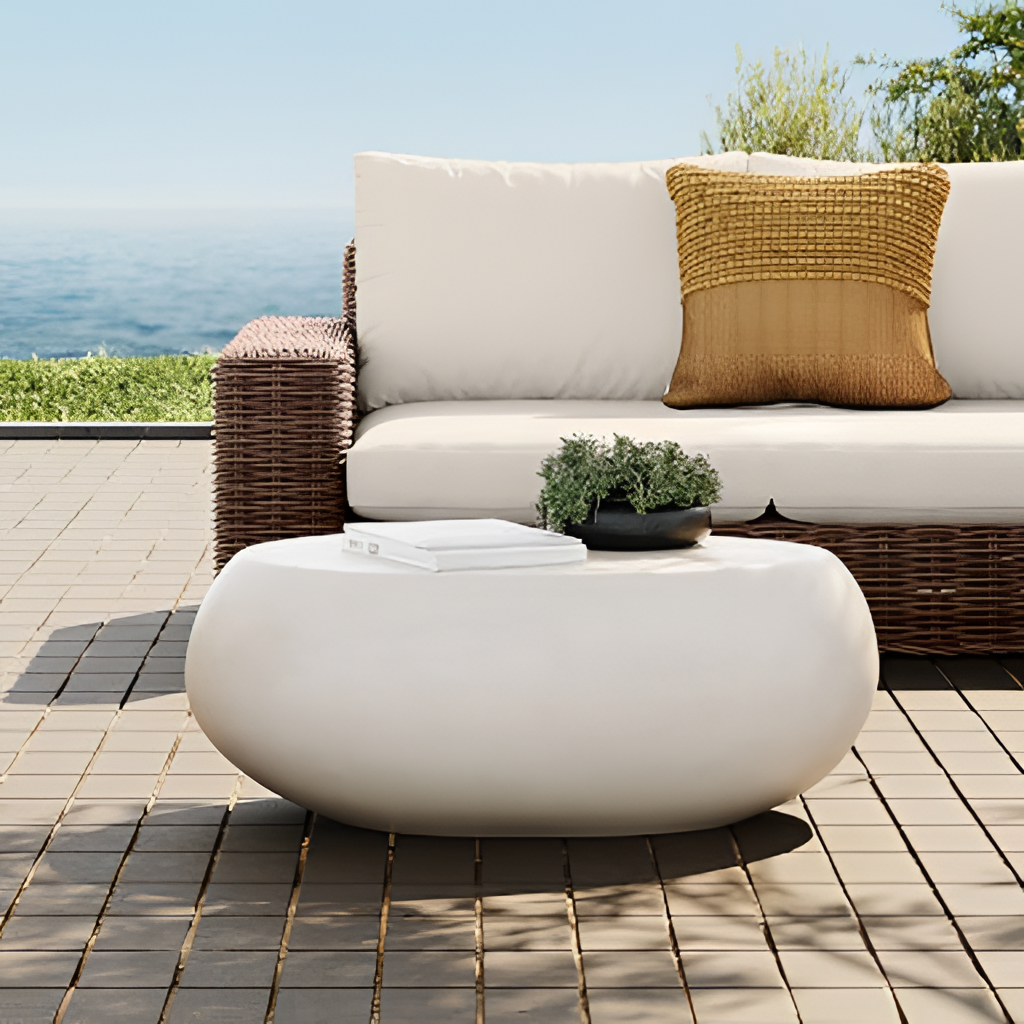
I'm sorry, , wallpaper, with nan pattern, flooring, with nan pattern